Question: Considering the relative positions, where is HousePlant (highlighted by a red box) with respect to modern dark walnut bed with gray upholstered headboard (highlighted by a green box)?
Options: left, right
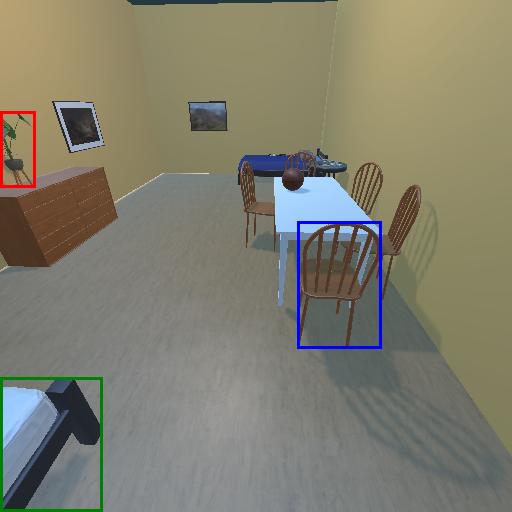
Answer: left